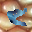
Label: 8